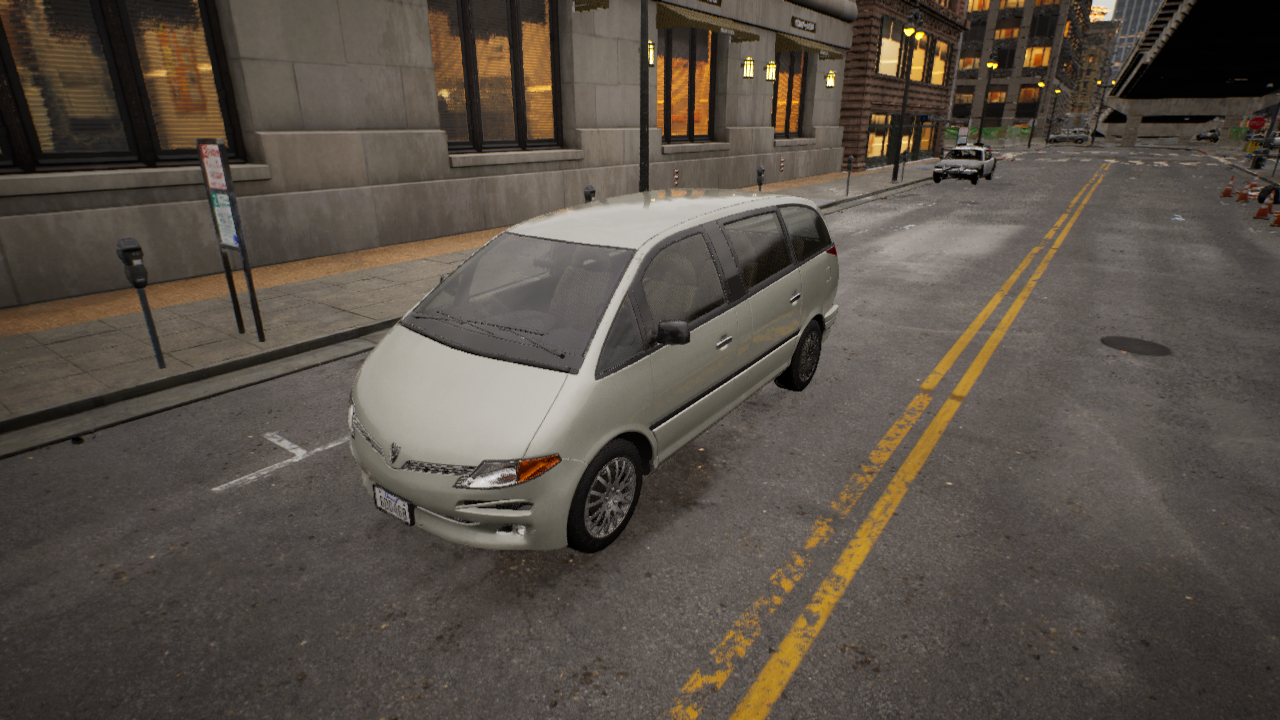
Venue: downtown
Lighting: golden hour
Vehicle rig: minivan